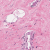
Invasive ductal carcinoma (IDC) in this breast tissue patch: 0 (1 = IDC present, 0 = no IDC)